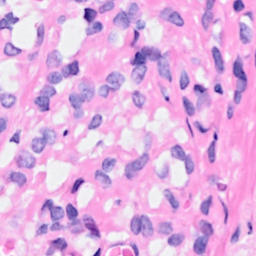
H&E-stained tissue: Breast